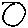
Label: circle